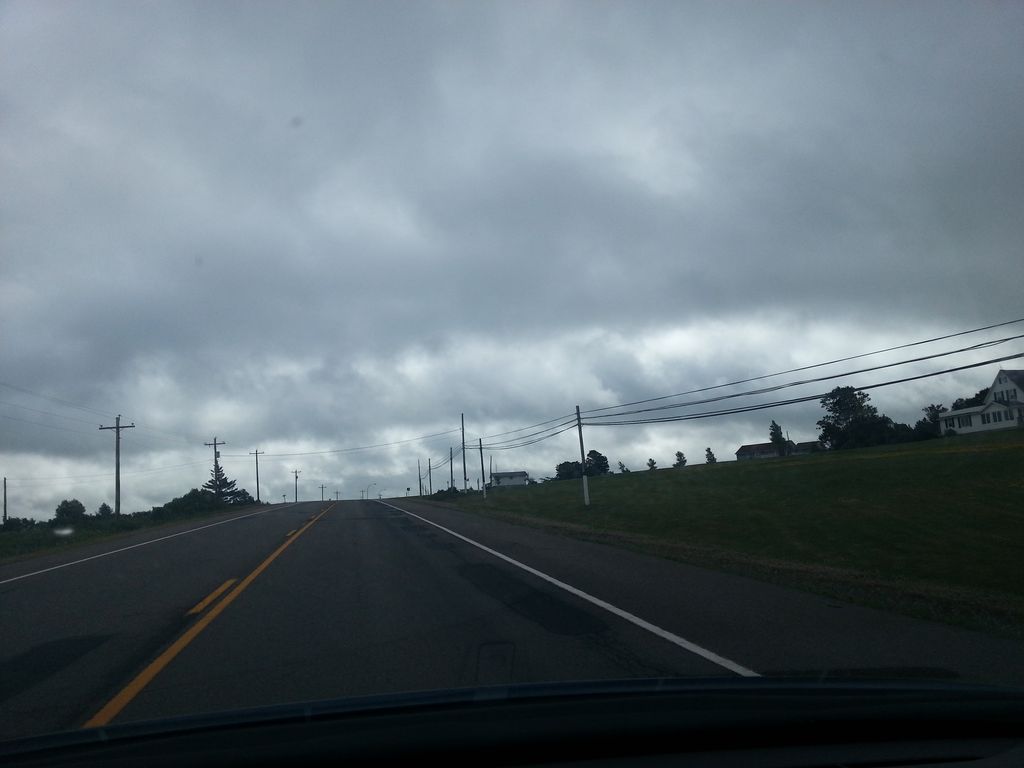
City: charlottetown